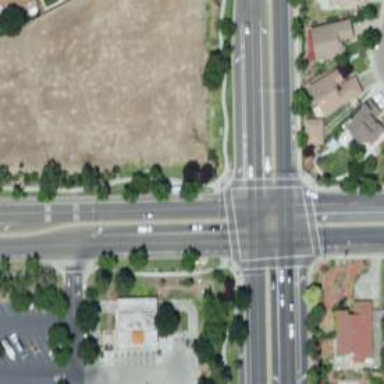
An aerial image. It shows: Marked road crossing.